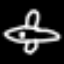
Label: airplane